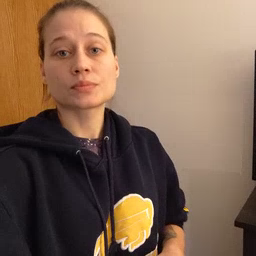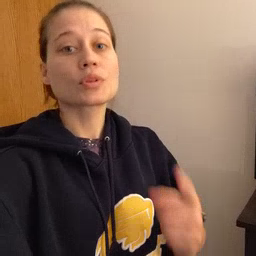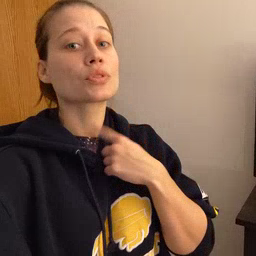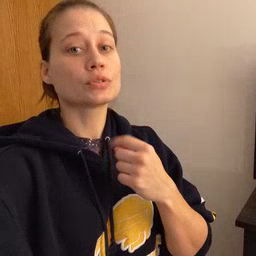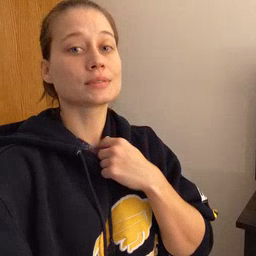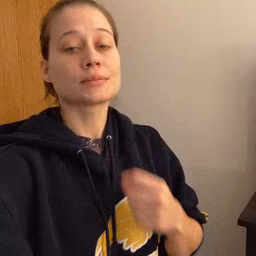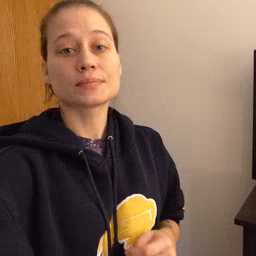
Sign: thirsty